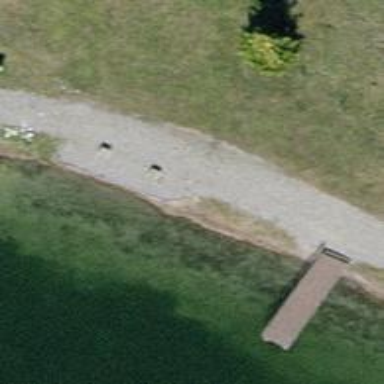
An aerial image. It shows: Concrete bench.